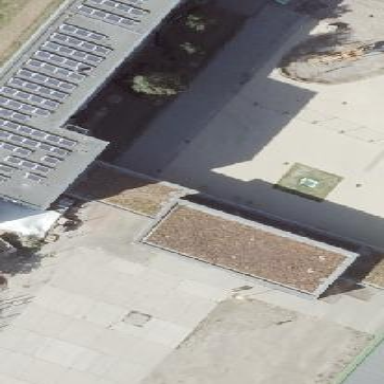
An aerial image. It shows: Flat roof on top of building.